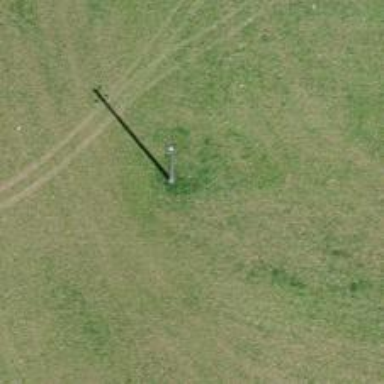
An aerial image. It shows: Minor power line.